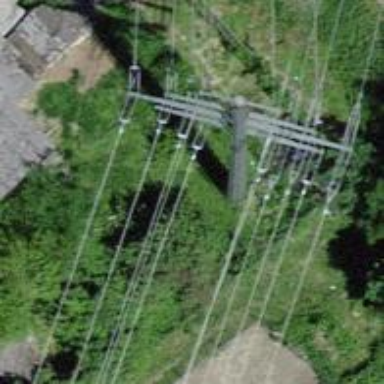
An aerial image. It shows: Concrete power pole.